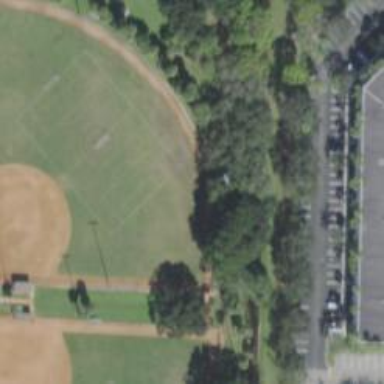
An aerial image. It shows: Baseball pitch for leisure land.